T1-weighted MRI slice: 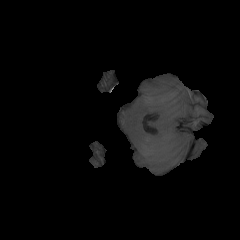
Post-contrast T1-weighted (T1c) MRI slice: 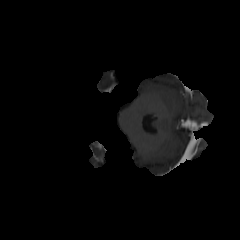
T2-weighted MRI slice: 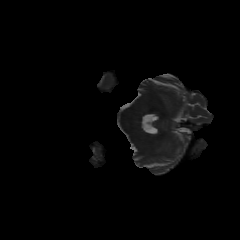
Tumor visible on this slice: no